The plot is a Morlet-wavelet scalogram of a rotor-rig vibration measurement. Determine the machine's mechanical condition. Answer with exactly one of: normal, misalignment, unbalance, looseness.
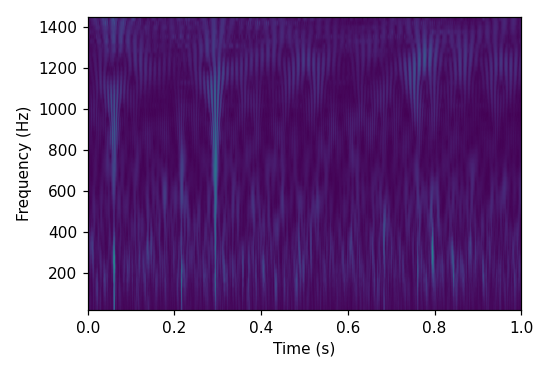
Answer: normal